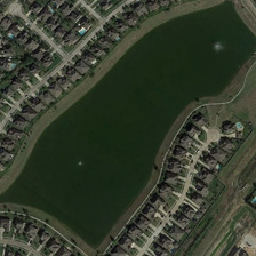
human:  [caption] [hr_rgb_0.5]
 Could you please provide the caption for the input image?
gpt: A regular lawn house around a curved proygon.

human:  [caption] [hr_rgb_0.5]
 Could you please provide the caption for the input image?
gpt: Houses with lawns lie neatly around curved railings.

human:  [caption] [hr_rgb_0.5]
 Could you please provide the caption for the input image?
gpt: the inregular pond is surrounded by a ring of tiny villas with gray roof .

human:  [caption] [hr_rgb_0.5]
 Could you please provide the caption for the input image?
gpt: on the bank of this pond rows of smart houses is located .

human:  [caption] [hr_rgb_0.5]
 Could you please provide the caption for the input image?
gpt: houses with lawns arranged around the curved floor.